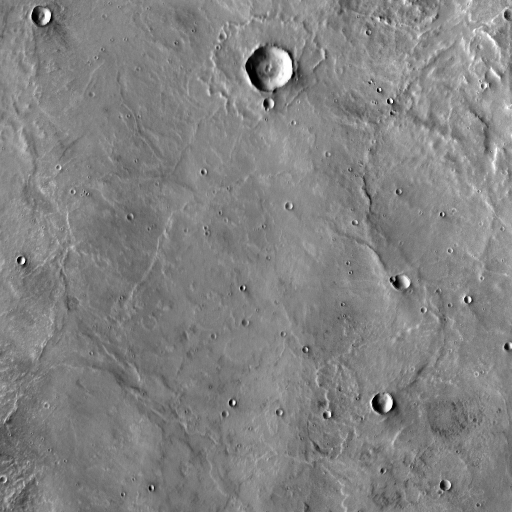
Crater classes present: Background, Other, Layered